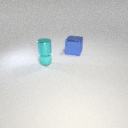
small cyan rubber sphere in front of large blue metal cube